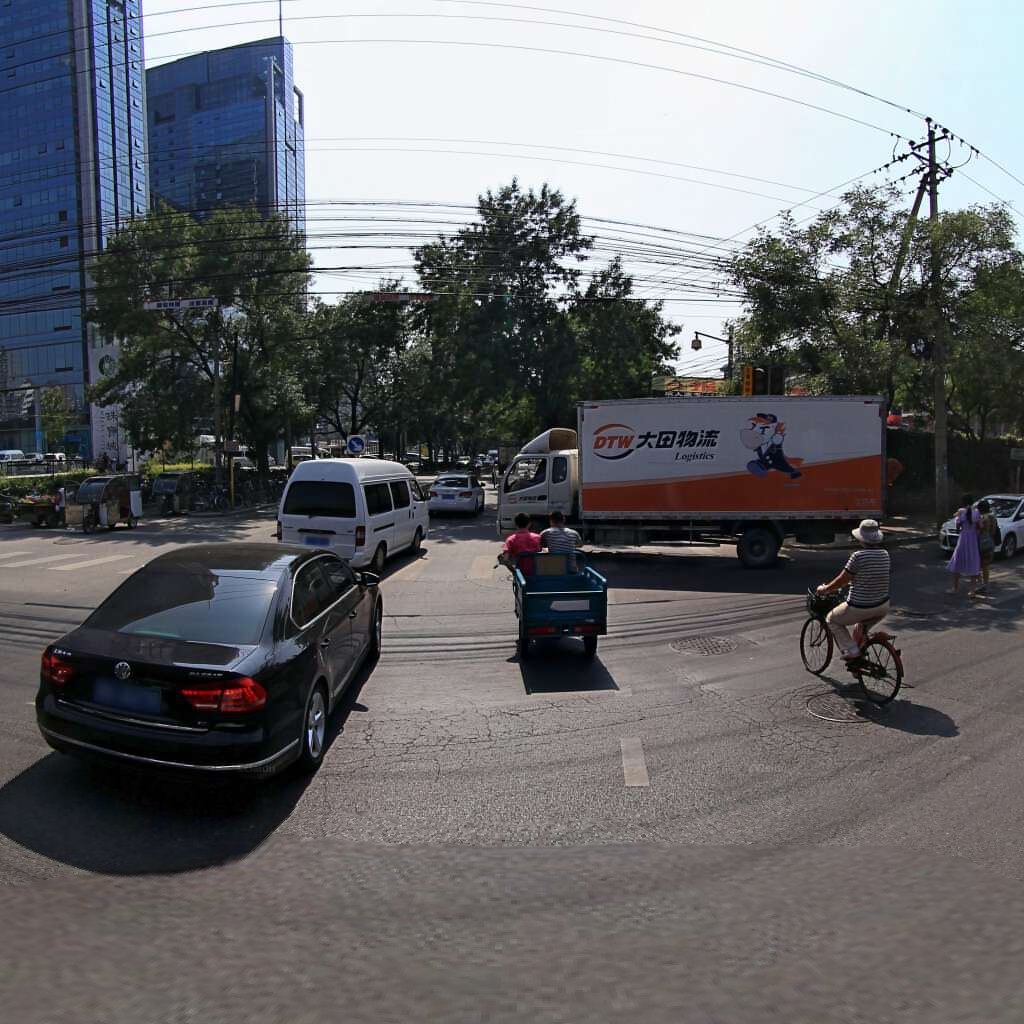
Region: Haidian
Road damage annotations: alligator crack, manhole cover, manhole cover